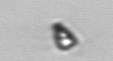
Label: Pyramimonas